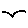
Label: bird